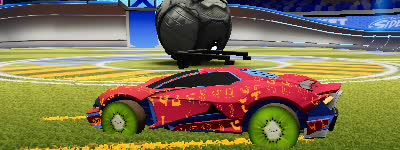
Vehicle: werewolf